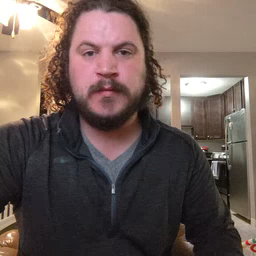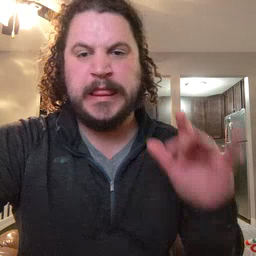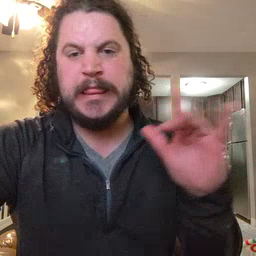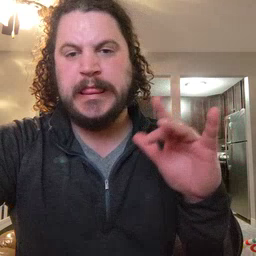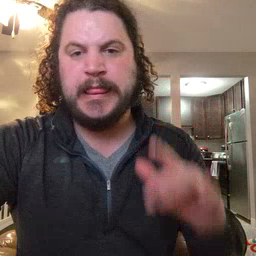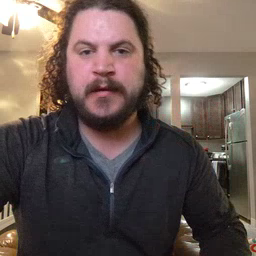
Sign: yucky